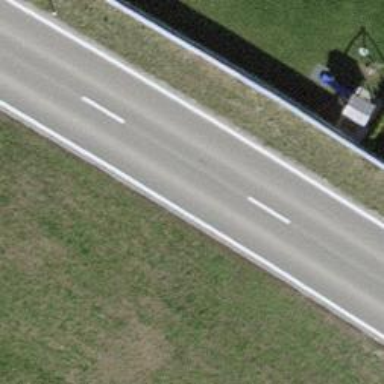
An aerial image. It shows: Asphalt road classified as primary highway.